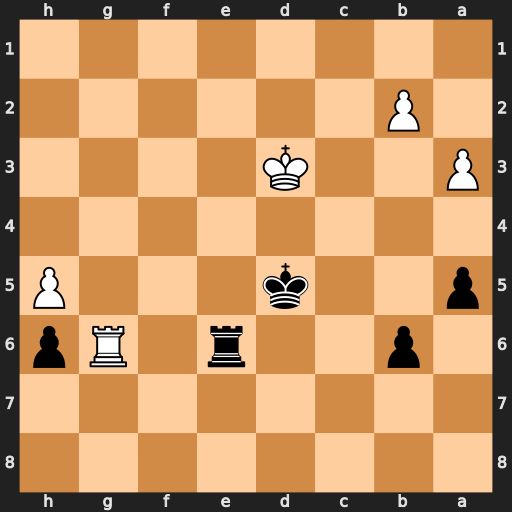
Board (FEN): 8/8/1p2r1Rp/p2k3P/8/P2K4/1P6/8
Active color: b
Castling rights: -
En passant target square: -
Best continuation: Rxg6 hxg6 Ke6 g7 Kf7 g8=Q+ Kxg8